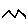
Label: zigzag